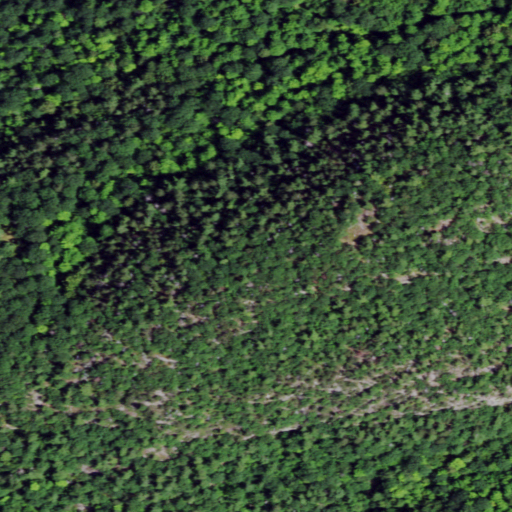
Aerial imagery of mountain in New York named Pigback Mountain containing mixed forest, deciduous forest, evergreen forest, and open water